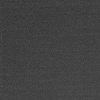
Atmospheric dust classification: dusty